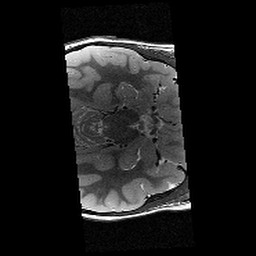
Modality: T2w
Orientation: axial
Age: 9
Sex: female
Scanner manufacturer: siemens
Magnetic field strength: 3 T
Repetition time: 9.23 s
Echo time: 0.067 s